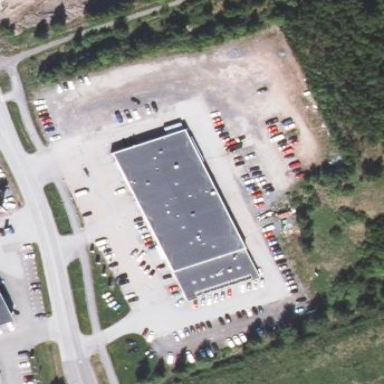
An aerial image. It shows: Retail area.